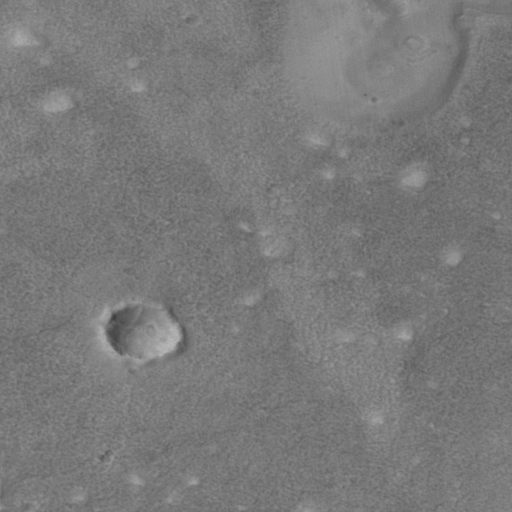
Objects detected: cone